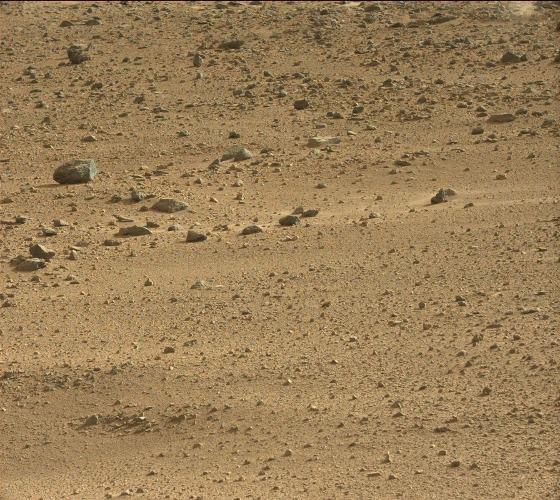
Terrain classes present: Gravel / Sand / Soil, Rock, Shadow